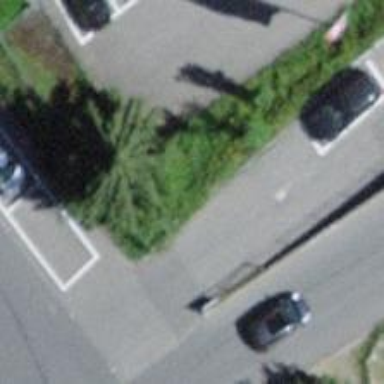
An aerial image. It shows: Road serving as parking aisle.